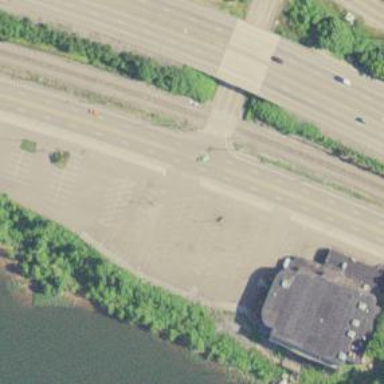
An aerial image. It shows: Primary highway.